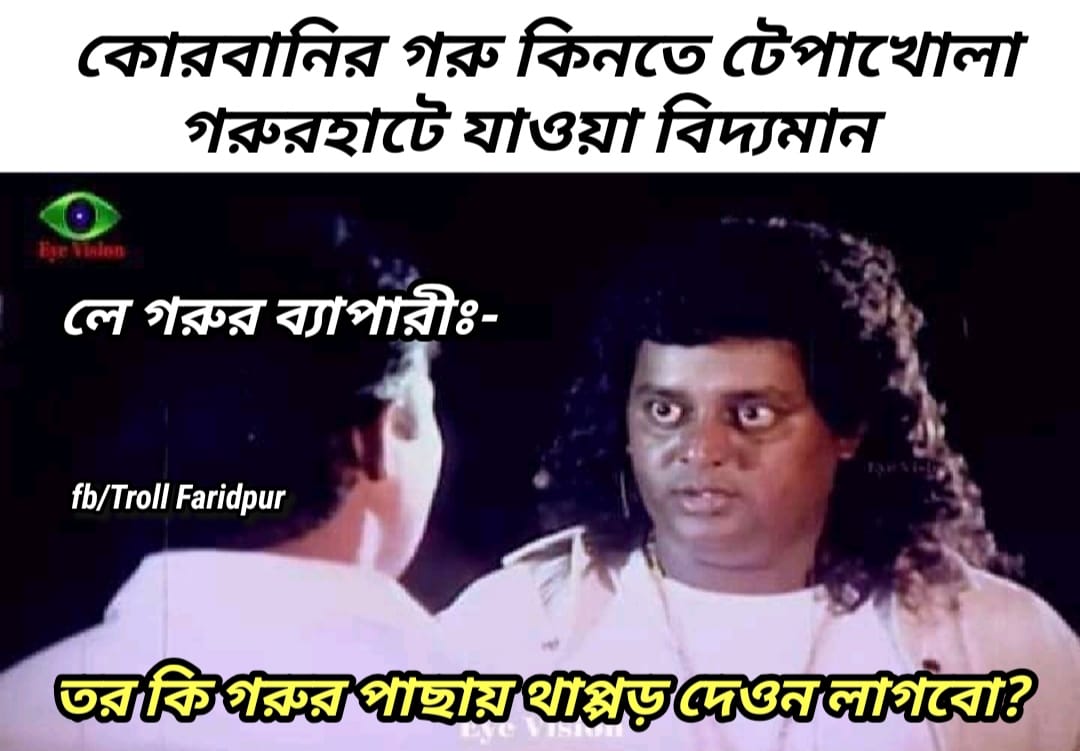
Caption: কোরবানির গরু কিনতে টেপাখোলা গরুরহাটে যাওয়া বিদ্যমান   লে গরুর ব্যাপারীঃ    তর কি গরুর পাছায় থাপ্পড় দেওন লাগবো ?
Label: non-hate